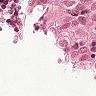
Metastatic tissue present: yes